Interaction volume radius: 10 \u00c5
Interaction volume height: 30 \u00c5
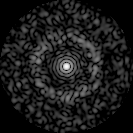
Disorder parameter: 0.822